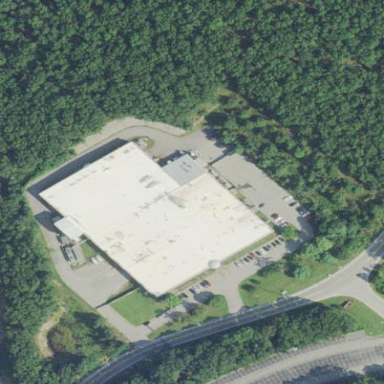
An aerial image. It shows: Office building.